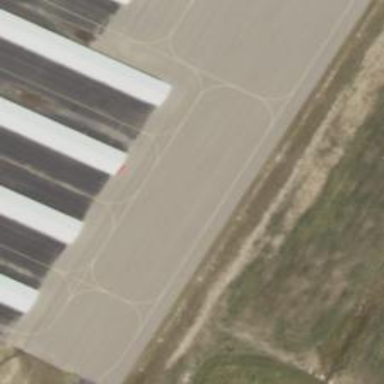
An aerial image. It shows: Image of taxiway at airport.